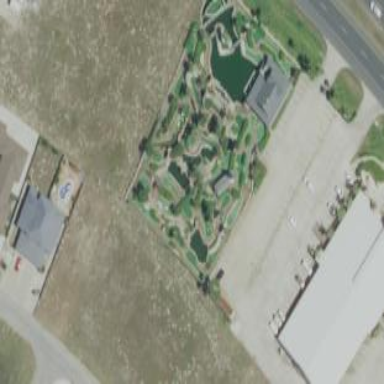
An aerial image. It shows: Miniature golf leisure land.